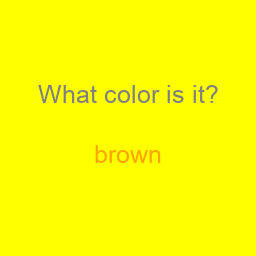
Color: orange
Color name shown: brown
Background color: yellow
Question text color: gray